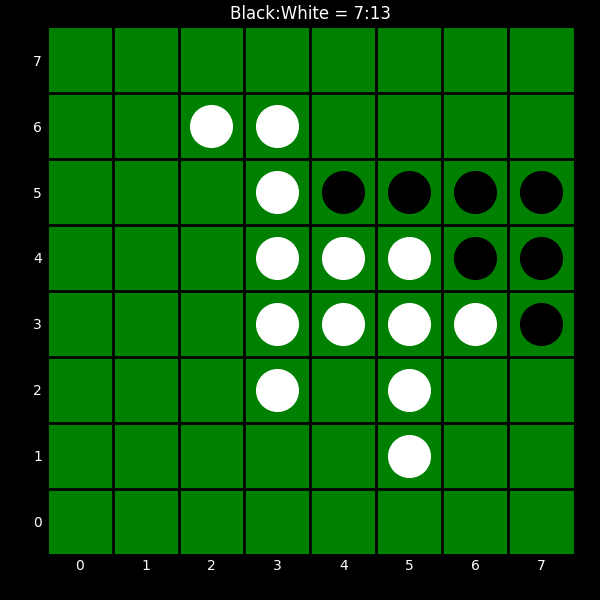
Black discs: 7
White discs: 13